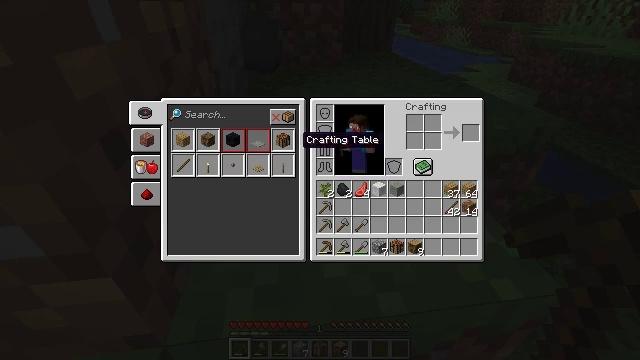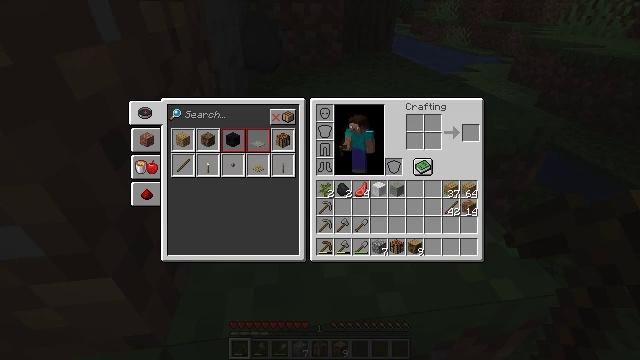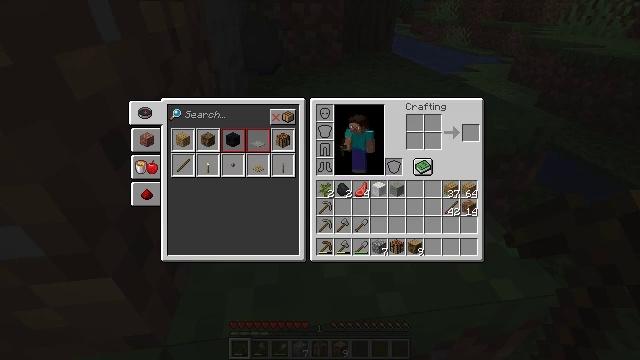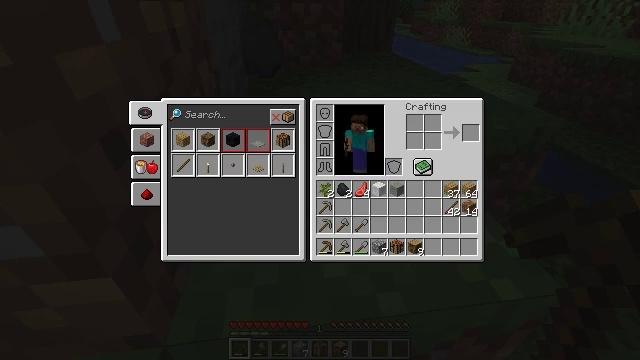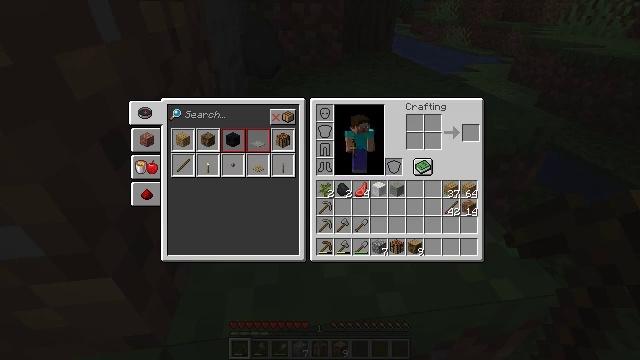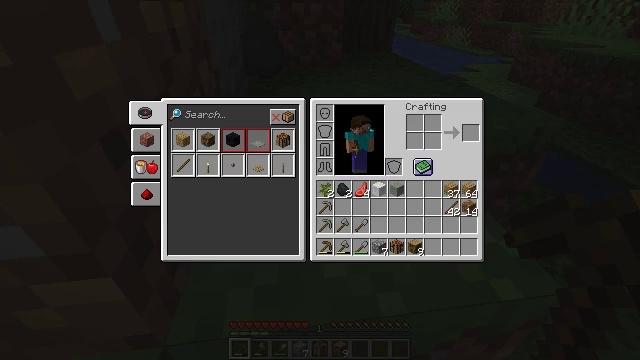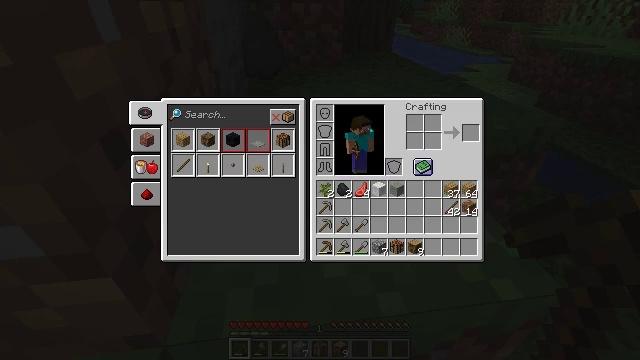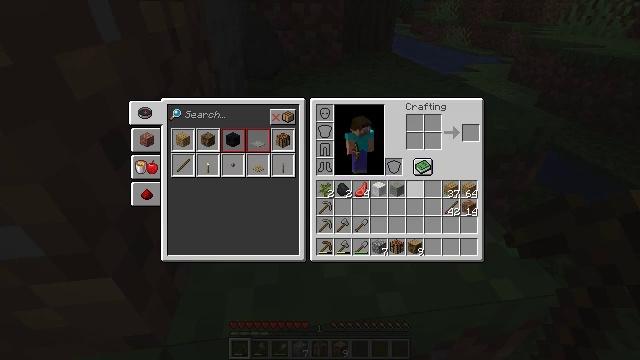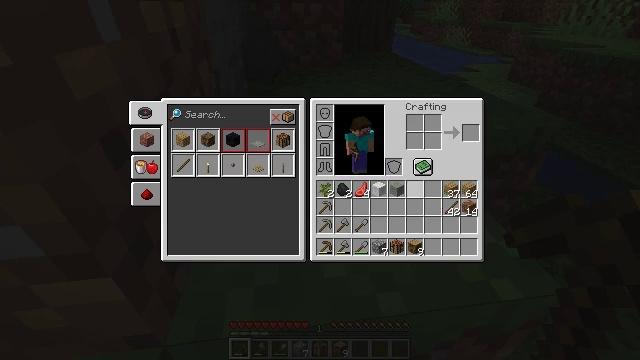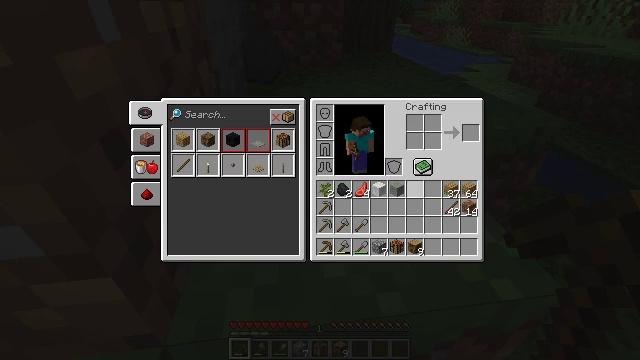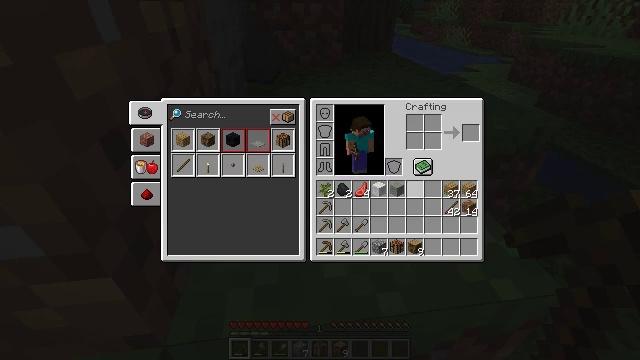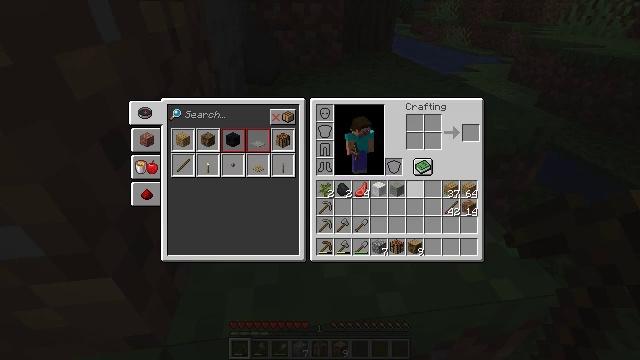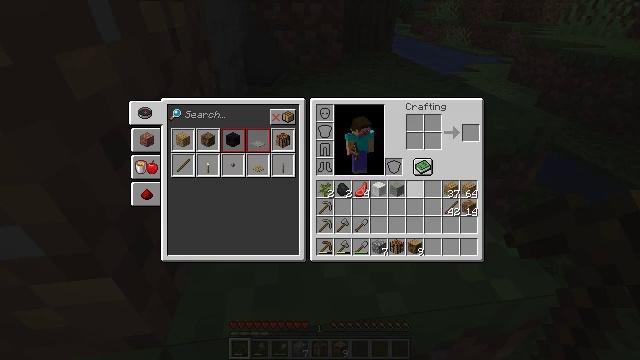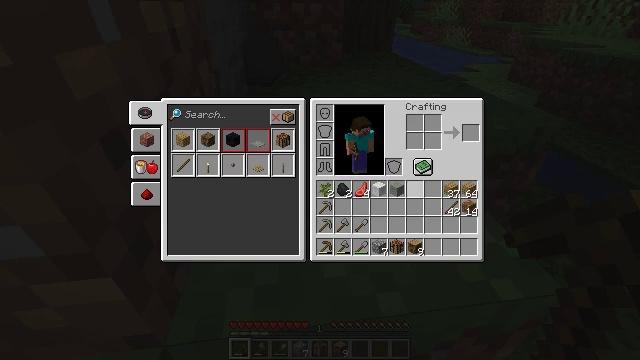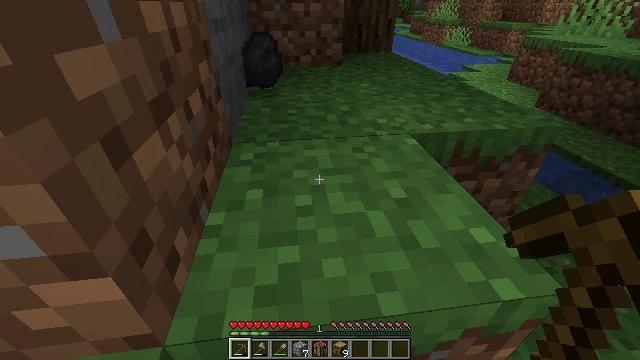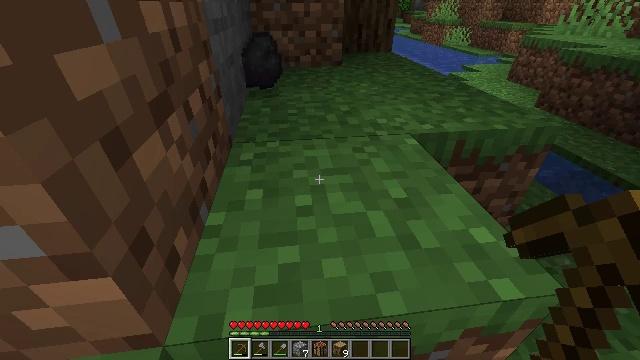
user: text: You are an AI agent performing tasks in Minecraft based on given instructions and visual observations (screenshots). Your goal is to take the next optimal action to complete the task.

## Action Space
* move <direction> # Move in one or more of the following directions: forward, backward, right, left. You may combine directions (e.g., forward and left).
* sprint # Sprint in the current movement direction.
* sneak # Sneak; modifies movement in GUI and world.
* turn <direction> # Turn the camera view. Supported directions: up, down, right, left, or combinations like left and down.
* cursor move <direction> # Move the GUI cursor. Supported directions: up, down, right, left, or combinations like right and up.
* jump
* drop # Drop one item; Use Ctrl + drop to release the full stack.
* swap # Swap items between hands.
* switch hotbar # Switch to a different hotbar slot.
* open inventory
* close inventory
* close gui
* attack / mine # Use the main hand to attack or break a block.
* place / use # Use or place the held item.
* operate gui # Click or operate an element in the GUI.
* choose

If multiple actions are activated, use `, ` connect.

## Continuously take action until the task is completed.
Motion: motion action
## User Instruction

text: Break oak leaves from the trees.
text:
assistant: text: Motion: cursor move right
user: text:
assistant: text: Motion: cursor move right
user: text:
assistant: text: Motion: cursor move right
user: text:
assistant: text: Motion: cursor move right and down
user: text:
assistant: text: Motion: cursor move right and down
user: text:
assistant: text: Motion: cursor move down
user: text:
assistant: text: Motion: cursor move left and down
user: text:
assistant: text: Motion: no_op
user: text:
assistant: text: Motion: no_op
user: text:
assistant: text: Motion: no_op
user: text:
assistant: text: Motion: no_op
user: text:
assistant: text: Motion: no_op
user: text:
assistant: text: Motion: no_op
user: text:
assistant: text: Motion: no_op
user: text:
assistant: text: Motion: no_op
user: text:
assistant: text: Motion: no_op
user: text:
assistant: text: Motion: no_op
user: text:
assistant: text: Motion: no_op
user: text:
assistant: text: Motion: no_op
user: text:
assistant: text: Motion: no_op
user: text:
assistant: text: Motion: no_op
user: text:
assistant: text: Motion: no_op
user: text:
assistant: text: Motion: no_op
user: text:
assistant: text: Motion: turn up
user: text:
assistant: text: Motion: move forward, turn up
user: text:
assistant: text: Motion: move forward
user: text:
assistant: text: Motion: move forward
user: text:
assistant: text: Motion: move forward, jump
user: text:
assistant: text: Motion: move forward, jump
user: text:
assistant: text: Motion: move forward, jump